Question: I'm trying to use DateTime to determine how long a newly posted comic should stay highlighted for. So, my goal is to have the latest comic "highlighted" for 2 days, then go back to regular (gray, like the rest).
: this is a question I've asked before. I'm restating it because the previous question was becoming quite confusing for people. So I reworked the code, simplified my question, and am re-asking.

'''
Loop through all comics {
if comic date >= current date, display that comic with highlight CSS tag,
else display it with normal CSS tag.
}
'''
I'm wondering why this isn't working... it's not even displaying the latest comic (whose date > current_date).
'''
$desc = (isset($_GET['description']) ? ($_GET['description']) : null);
$row = $catResult->fetch_assoc();
$current_date = new DateTime;
echo "Current Date: " . $current_date->format('Y-m-d H:i:s');
//$comic_date->modify('3 day');
//DISPLAY IMAGES TO CORRECT PAGE FROM DATABASE
echo '<ul>';
$imageCounter = 0;
while (($imageCounter < $imagesPerPage) && ($row = $catResult->fetch_assoc())) {
$comic_date = new DateTime($row['date']);
$class = ($comic_date >= $current_date) ? 'newcomics' : 'comics';
echo '<li>';
echo '<span class="' . $class . '"><a href=".?action=viewimage&site='.$site. '&id=' . $row['id'] .'" title="' . $row['description'] . '" alt="' . $row['title'] . '">
<img src="./scripts/thumber.php?img=.' . $thumbpath.$row['thumb'] . '&mw=220&mh=220"/></a>
<br /><br /> ' . $row['description'] . $row['date'] . '</span>';
$imageCounter++;
echo '</li>';
}
echo '</ul>';
'''
Any thoughts?
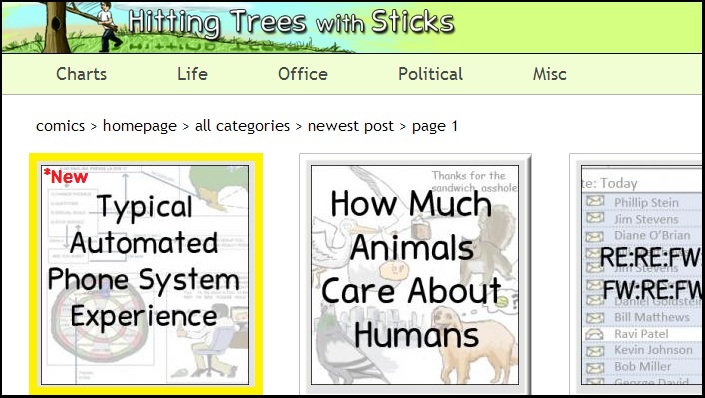
Answer: Your ternary conditional is set up so that is the condition is true, you only output '<span class="newcomics">' and nothing else (not the anchor tag etc.).
I'd recommend doing it like this to make it more readable:
'''
$class = ($row['date'] >= $current_date) ? 'newcomic' : 'comic'
echo '<span class="' . $class . '"><a href=".?action=viewimage&site='.$site. '&id=' . $row['id'] .'" title="' . $row['description'] . '" alt="' . $row['title'] . '"><img src="./scripts/thumber.php?img=.' . $thumbpath.$row['thumb'] . '&mw=220&mh=220"/></a> <br /><br /> ' . $row['description'] . $row['date'] . '</span>';
'''